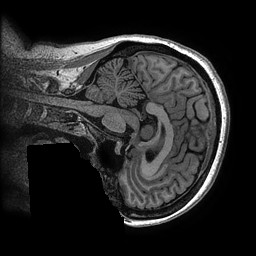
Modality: T1w
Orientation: sagittal
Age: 49
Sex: female
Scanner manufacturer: ge
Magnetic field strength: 3 T
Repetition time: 0.006952 s
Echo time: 0.00292 s